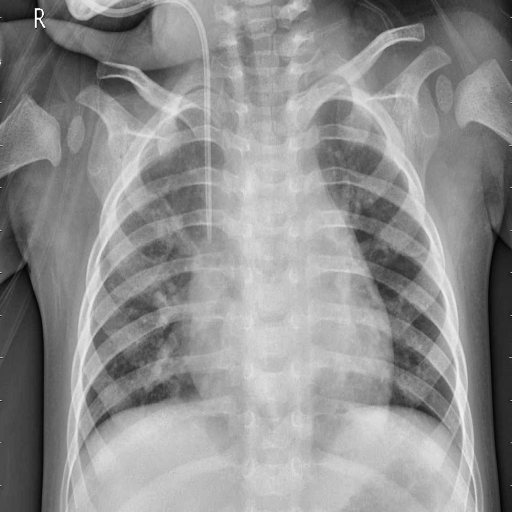
Finding: PNEUMONIA